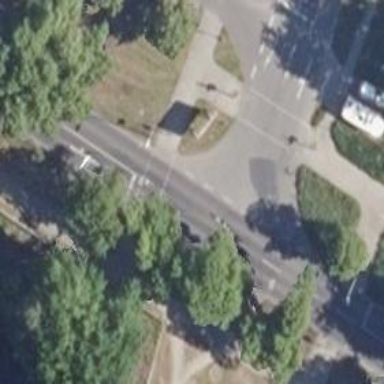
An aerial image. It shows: Road with traffic signals.